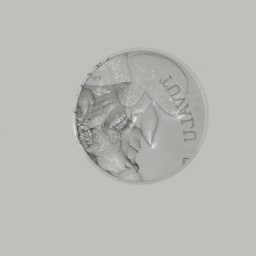
Label: tools